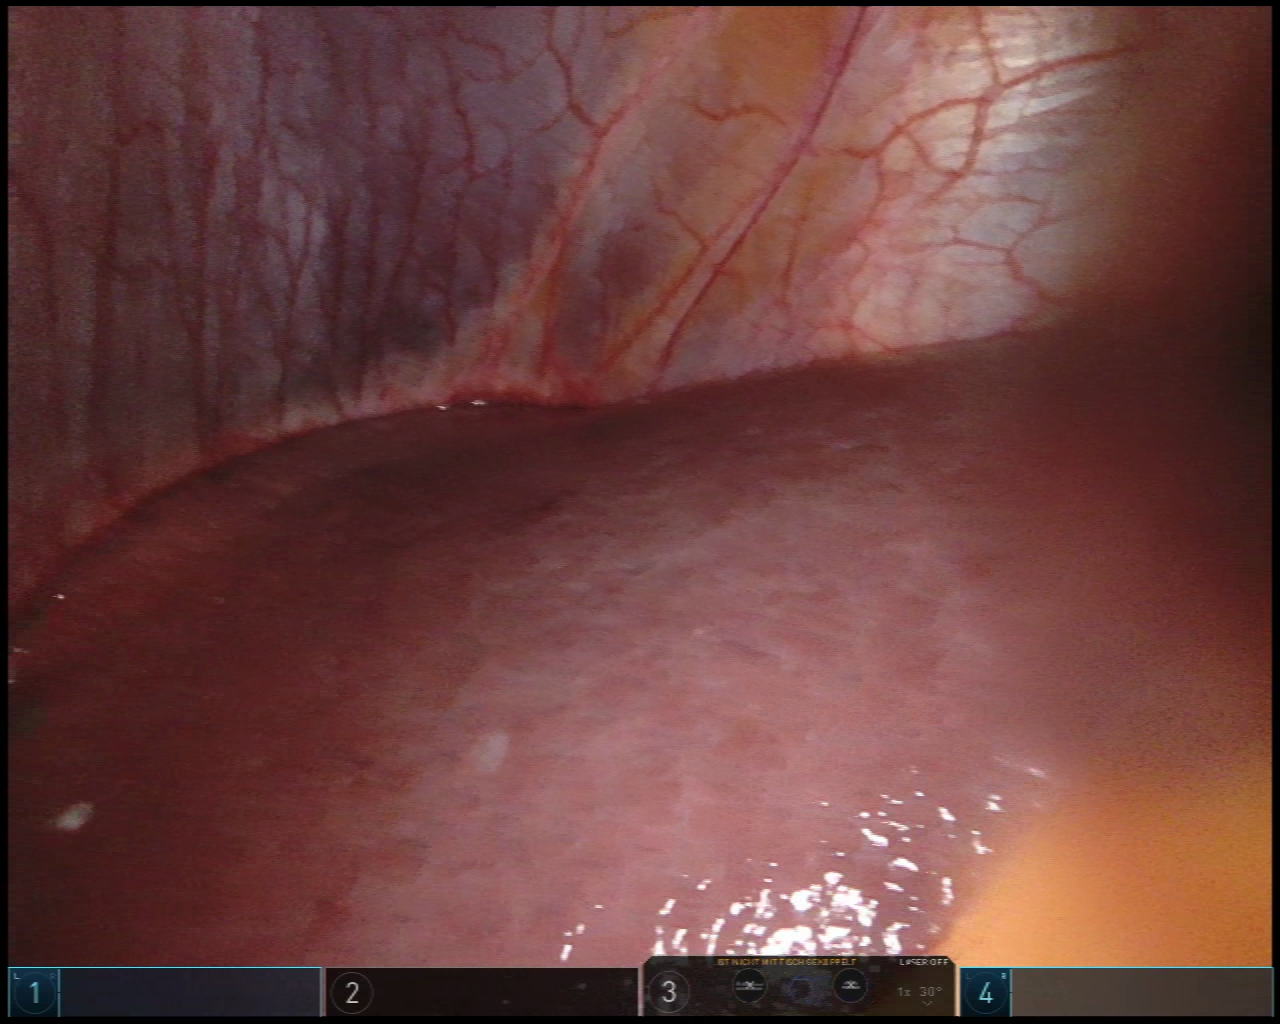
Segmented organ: liver
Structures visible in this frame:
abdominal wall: yes
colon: no
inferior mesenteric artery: no
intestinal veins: no
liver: yes
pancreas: no
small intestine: no
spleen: no
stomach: no
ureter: no
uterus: no
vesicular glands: no